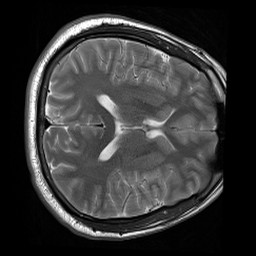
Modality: T2w
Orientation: axial
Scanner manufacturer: siemens
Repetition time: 3.9 s
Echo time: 0.076 s